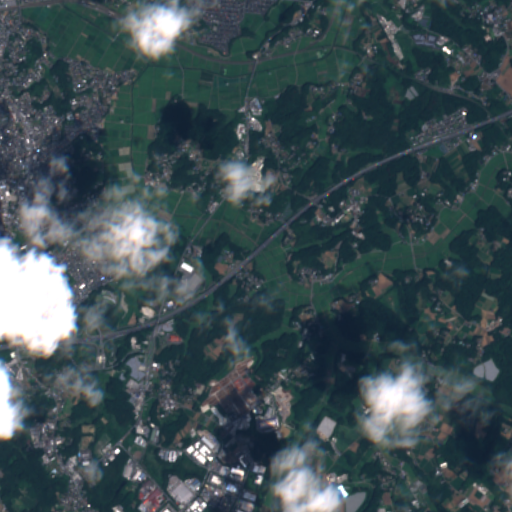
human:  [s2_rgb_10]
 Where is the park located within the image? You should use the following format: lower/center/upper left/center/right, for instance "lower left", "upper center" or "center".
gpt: The park is located in the upper left of the image.
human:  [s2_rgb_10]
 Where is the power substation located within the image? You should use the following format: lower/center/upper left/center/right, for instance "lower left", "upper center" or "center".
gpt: The power substation is located in the upper right of the image.
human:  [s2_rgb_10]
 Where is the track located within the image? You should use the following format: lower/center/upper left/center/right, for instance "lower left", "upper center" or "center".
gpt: There is no track in the image.